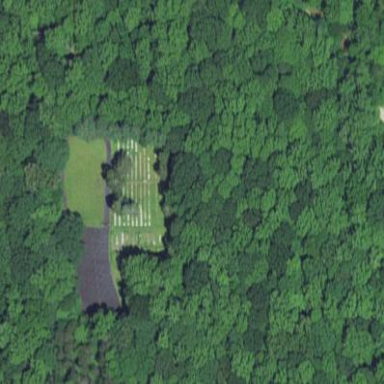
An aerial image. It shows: Cemetery.